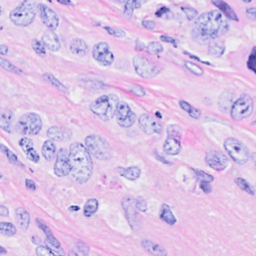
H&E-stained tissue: Breast